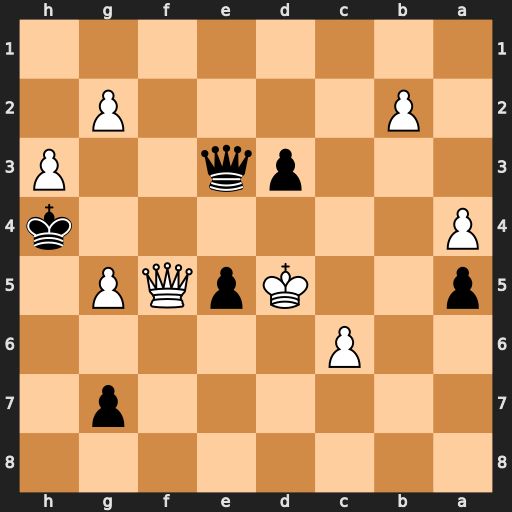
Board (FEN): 8/6p1/2P5/p2KpQP1/P6k/3pq2P/1P4P1/8
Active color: b
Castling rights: -
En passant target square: -
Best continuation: Qd4+ Ke6 d2